Question: '''
- (void)setupTextviewBorder {
self.descTextView.layer.borderWidth = 50.0;
float f = 197.0/255.0;
self.descTextView.layer.borderColor = (__bridge CGColorRef)([UIColor colorWithRed:f green:f blue:f alpha:1]);
self.descTextView.layer.cornerRadius = 20.0;
self.descTextView.layer.masksToBounds = true;
self.descTextView.autoresizingMask = UIViewAutoresizingFlexibleWidth;
'''
yes I am calling this method and I can log the layer. When I view it, I see no border.

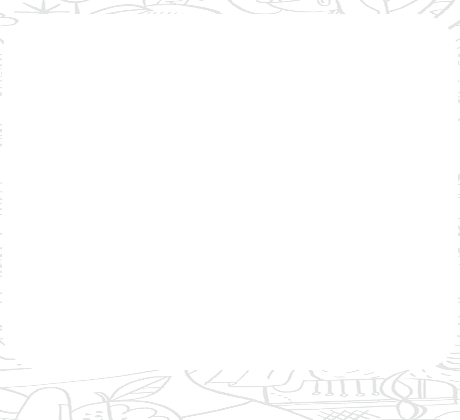
Answer: Change this:
'''
self.descTextView.layer.borderColor = (__bridge CGColorRef)([UIColor colorWithRed:f green:f blue:f alpha:1]);
'''
To this:
'''
self.descTextView.layer.borderColor = [UIColor colorWithRed:f green:f blue:f alpha:1].CGColor;
'''